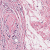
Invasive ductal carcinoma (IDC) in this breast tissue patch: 0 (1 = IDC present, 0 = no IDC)